Interaction volume radius: 5 \u00c5
Interaction volume height: 25 \u00c5
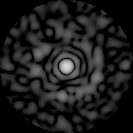
Disorder parameter: 0.8448